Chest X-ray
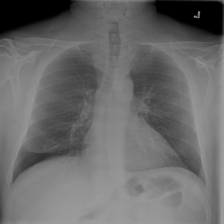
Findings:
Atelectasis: negative
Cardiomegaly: negative
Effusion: negative
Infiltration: negative
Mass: negative
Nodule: negative
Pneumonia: negative
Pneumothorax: negative
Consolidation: negative
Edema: negative
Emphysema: negative
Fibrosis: negative
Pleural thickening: negative
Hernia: negative